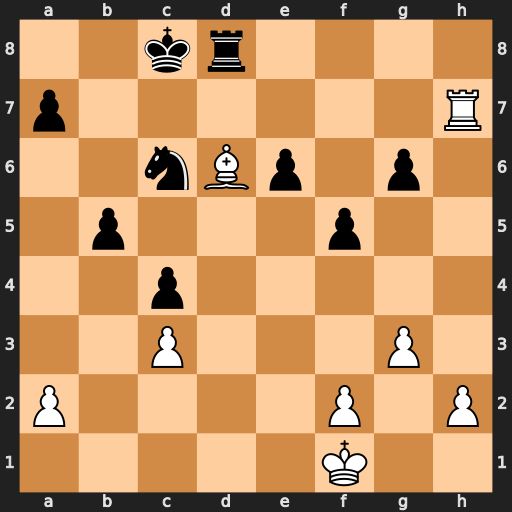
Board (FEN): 2kr4/p6R/2nBp1p1/1p3p2/2p5/2P3P1/P4P1P/5K2
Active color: w
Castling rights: -
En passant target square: -
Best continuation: Rc7+ Kb8 Rxc6+ Kb7 Be7 Rd1+ Ke2 Kxc6 Kxd1